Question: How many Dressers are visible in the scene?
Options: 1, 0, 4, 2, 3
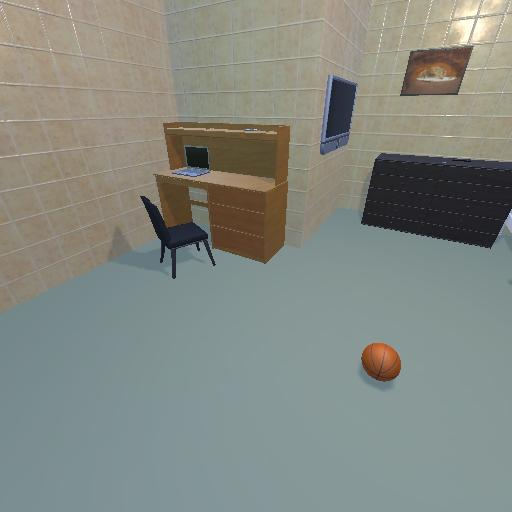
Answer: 1